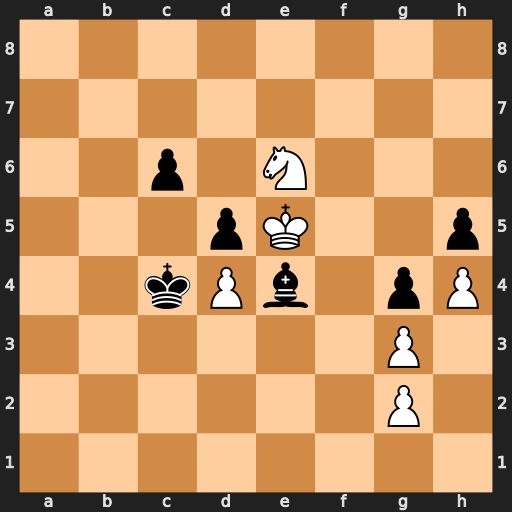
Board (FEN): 8/8/2p1N3/3pK2p/2kPb1pP/6P1/6P1/8
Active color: w
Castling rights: -
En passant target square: -
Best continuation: Nf4 c5 dxc5